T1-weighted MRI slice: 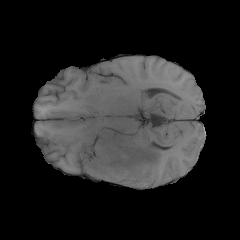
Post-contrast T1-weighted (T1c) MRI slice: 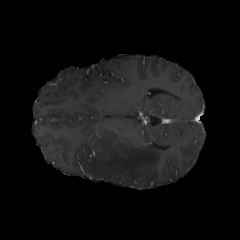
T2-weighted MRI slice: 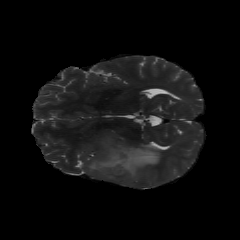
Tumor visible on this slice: yes